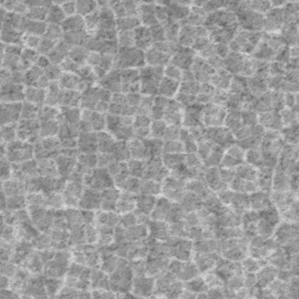
Label: frost